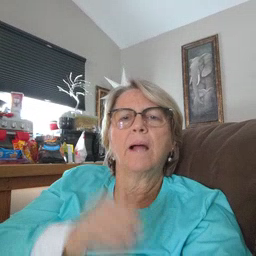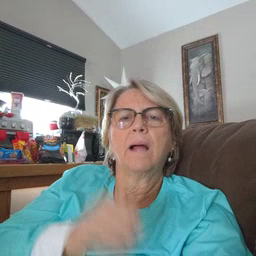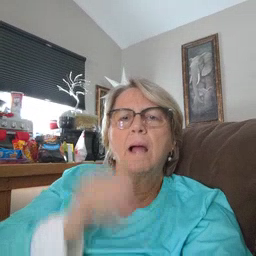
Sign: hide